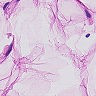
Metastatic tissue present: no